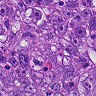
Metastatic tissue present: yes